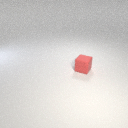
small red rubber cube